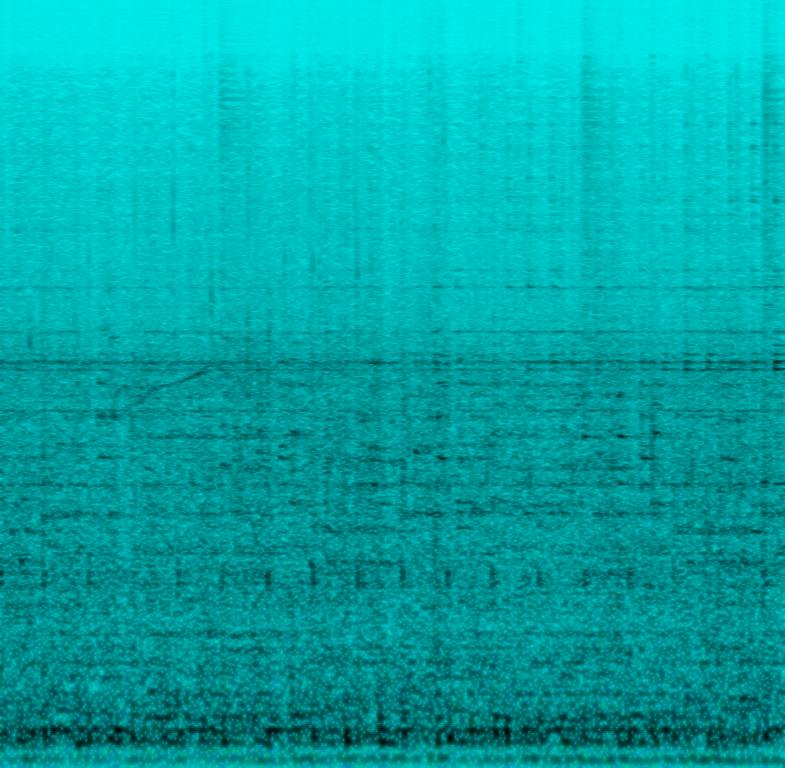
This amateur audio clip features a marching band. The quality of recording is very low. Percussion can be hard but the notes are not distinct. Steel pans are being played. The style of music is Calypso with Caribbean influence. This is not a typical marching band song as it has a danceable melody.